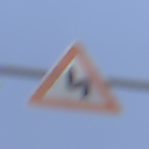
Verkehrszeichen: DoppelkurveZunaechstLinks
Umgebung: Outdoor, Nature
Tageszeit: Midday
Wetter: PartlyCloudy
Licht: Natural
Jahreszeit: NotSpecified
Kontrast: HighContrast